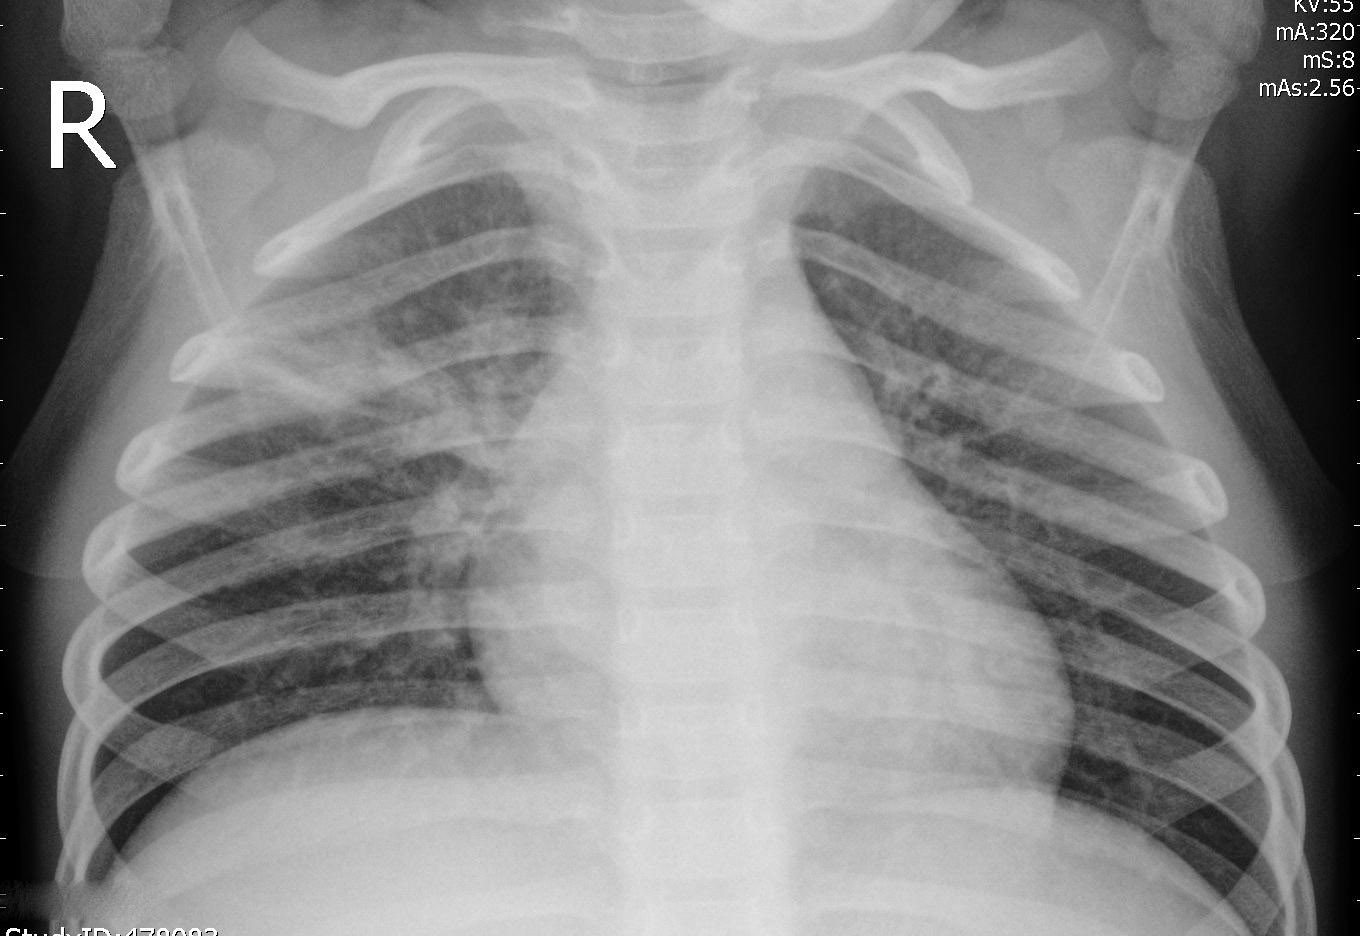
Diagnosis: PNEUMONIA